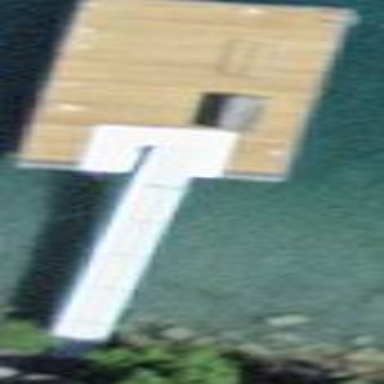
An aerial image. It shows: Man-made pier.